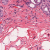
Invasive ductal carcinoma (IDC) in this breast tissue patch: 0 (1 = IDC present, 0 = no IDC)